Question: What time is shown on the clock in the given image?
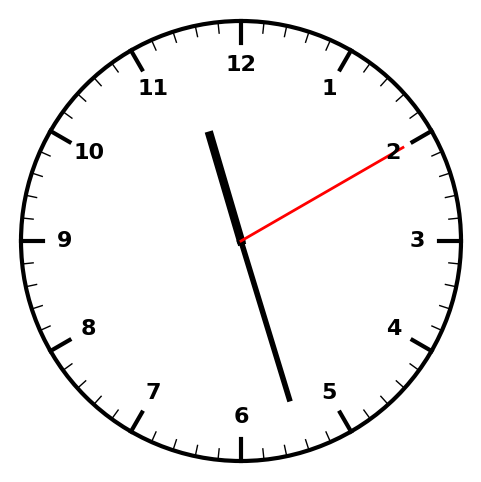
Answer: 11:27:10